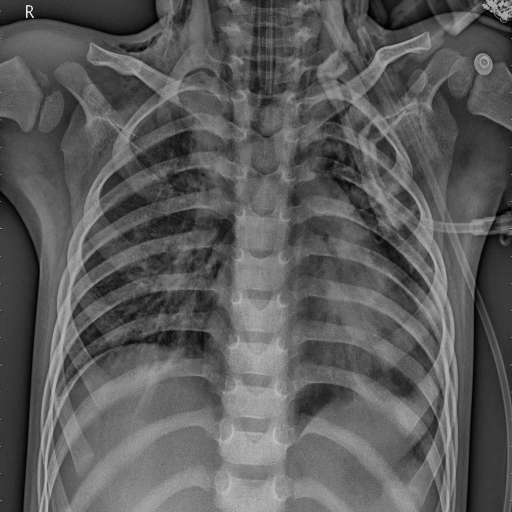
Finding: PNEUMONIA